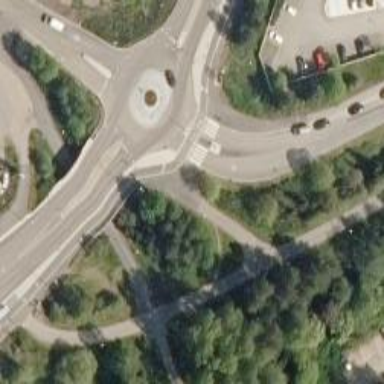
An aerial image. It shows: Secondary road with asphalt surface leading to roundabout junction.